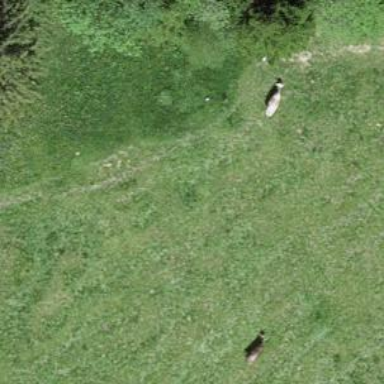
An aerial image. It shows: Path covered in grass.